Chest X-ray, PA view. Patient: 20 years old, sex M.
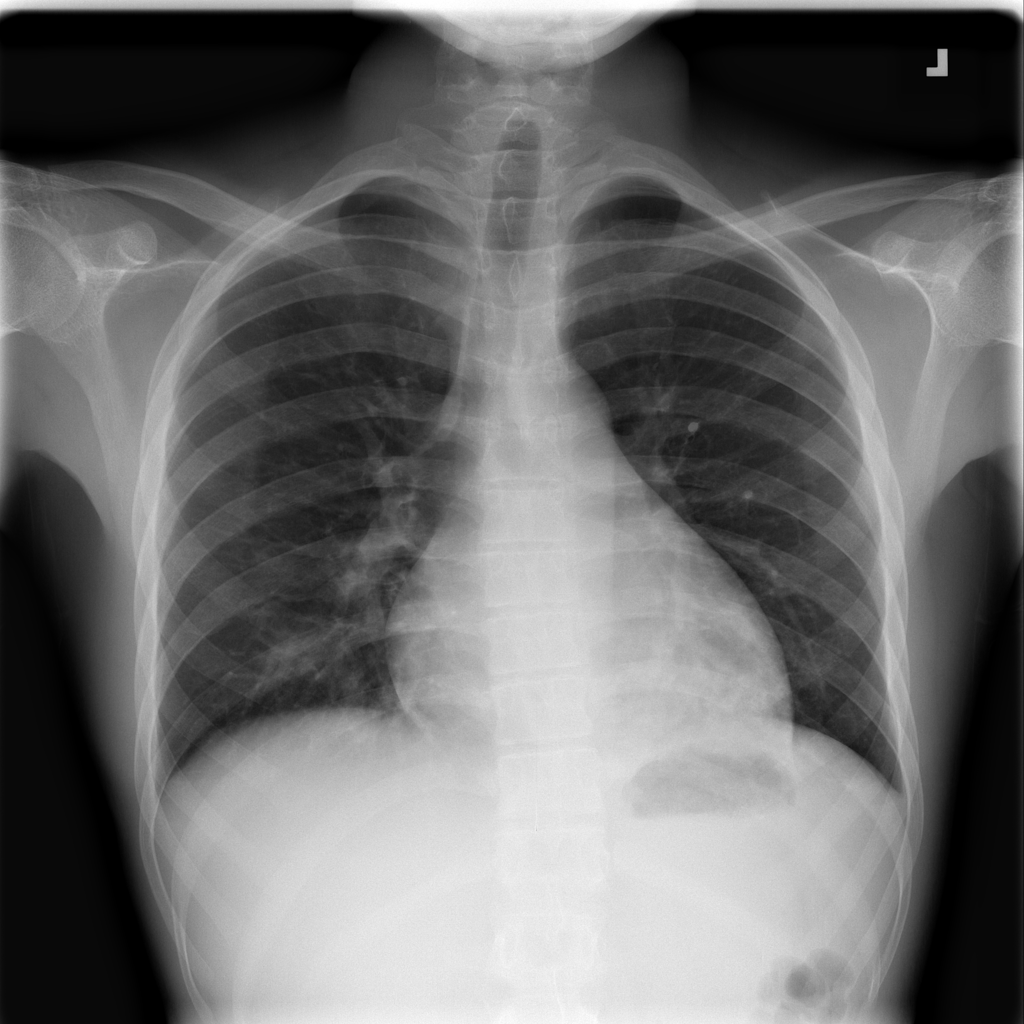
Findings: No Finding